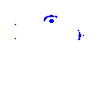
Particle: kaon